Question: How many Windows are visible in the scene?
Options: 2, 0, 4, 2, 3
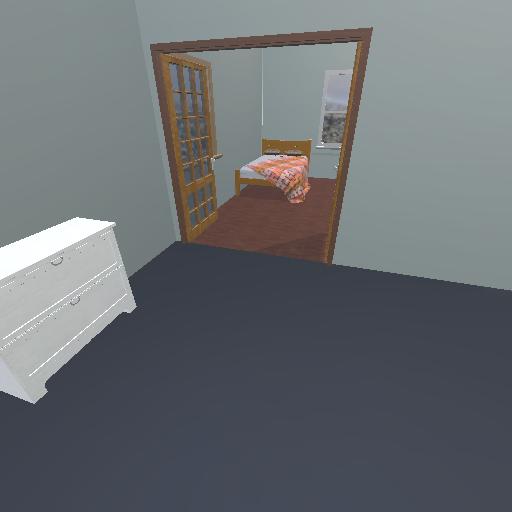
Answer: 2